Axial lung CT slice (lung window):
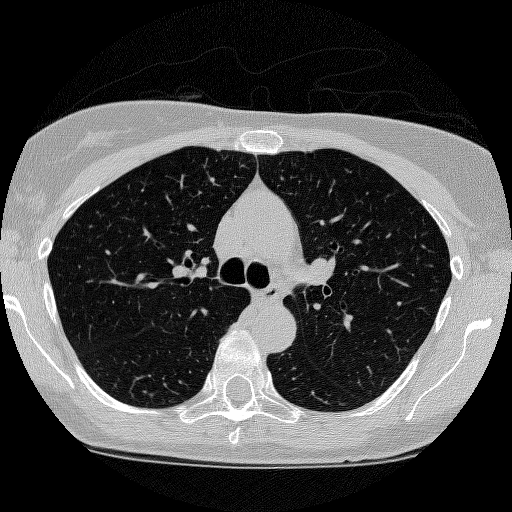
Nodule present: no